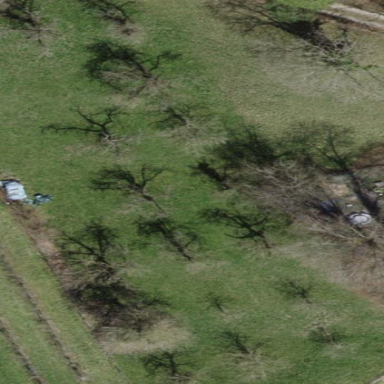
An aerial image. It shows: Orchard.